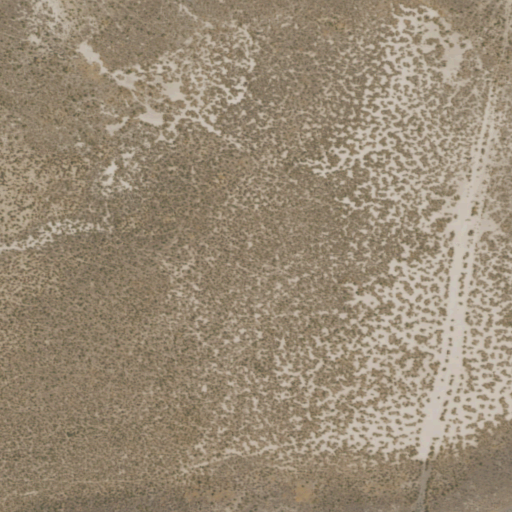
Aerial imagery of valley in Nevada named Dry Valley containing only shrub